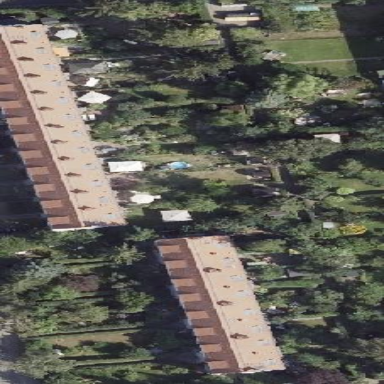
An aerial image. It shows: Residential garden.